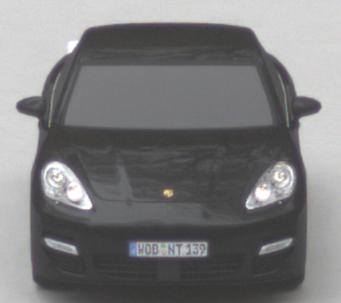
Make: Porsche
Model: Panamera
Detailed model: Panamera (970)
Model produced from: 2010/05
Model produced until: 2013/04
Doors: 5
Color: black
Road condition: dry road
Daytime: morning or afternoon
Contrast: low contrast